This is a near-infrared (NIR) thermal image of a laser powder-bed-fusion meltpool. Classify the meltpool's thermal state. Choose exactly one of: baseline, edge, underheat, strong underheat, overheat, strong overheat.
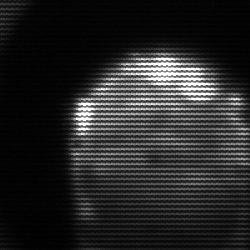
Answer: edge